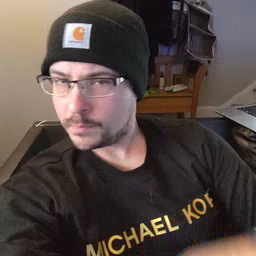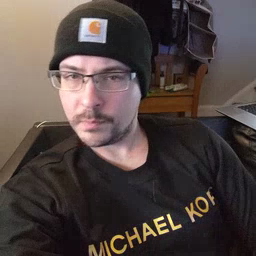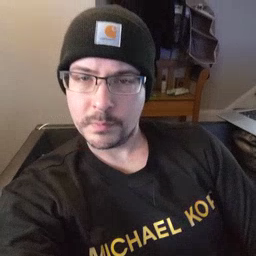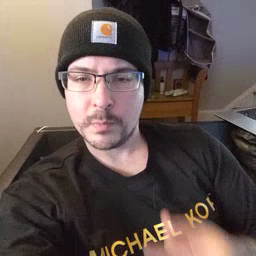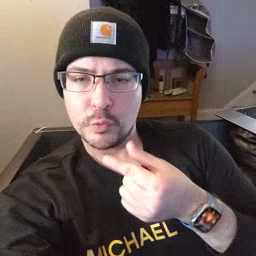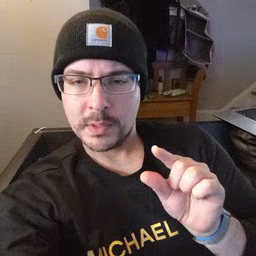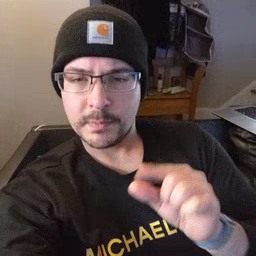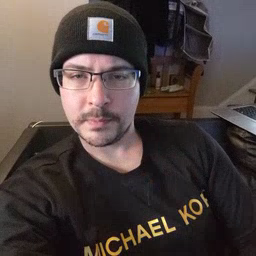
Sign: green